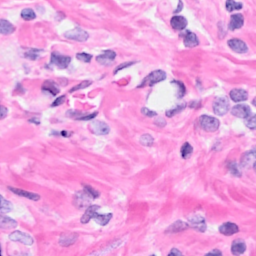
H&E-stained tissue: Breast